Question: I am getting issue in installing Lombok plugin to my Eclipse Neon IDE.
Screenshot has been shared here.... How can I get rid of this?
It says " I can't write to your Eclipse directory, probably because this installer does not have the access rights"

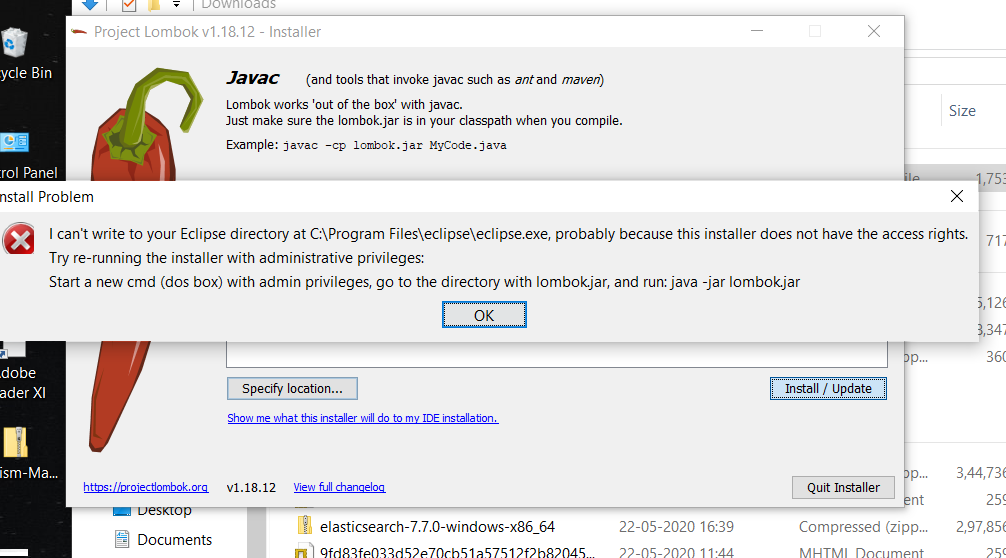
Answer: As @greg-449 said. Go to admin cmd. change directory to where your lombok.jar is situated.
And simply run java -jar lombok.jar !!! It will work hopefully.